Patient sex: M
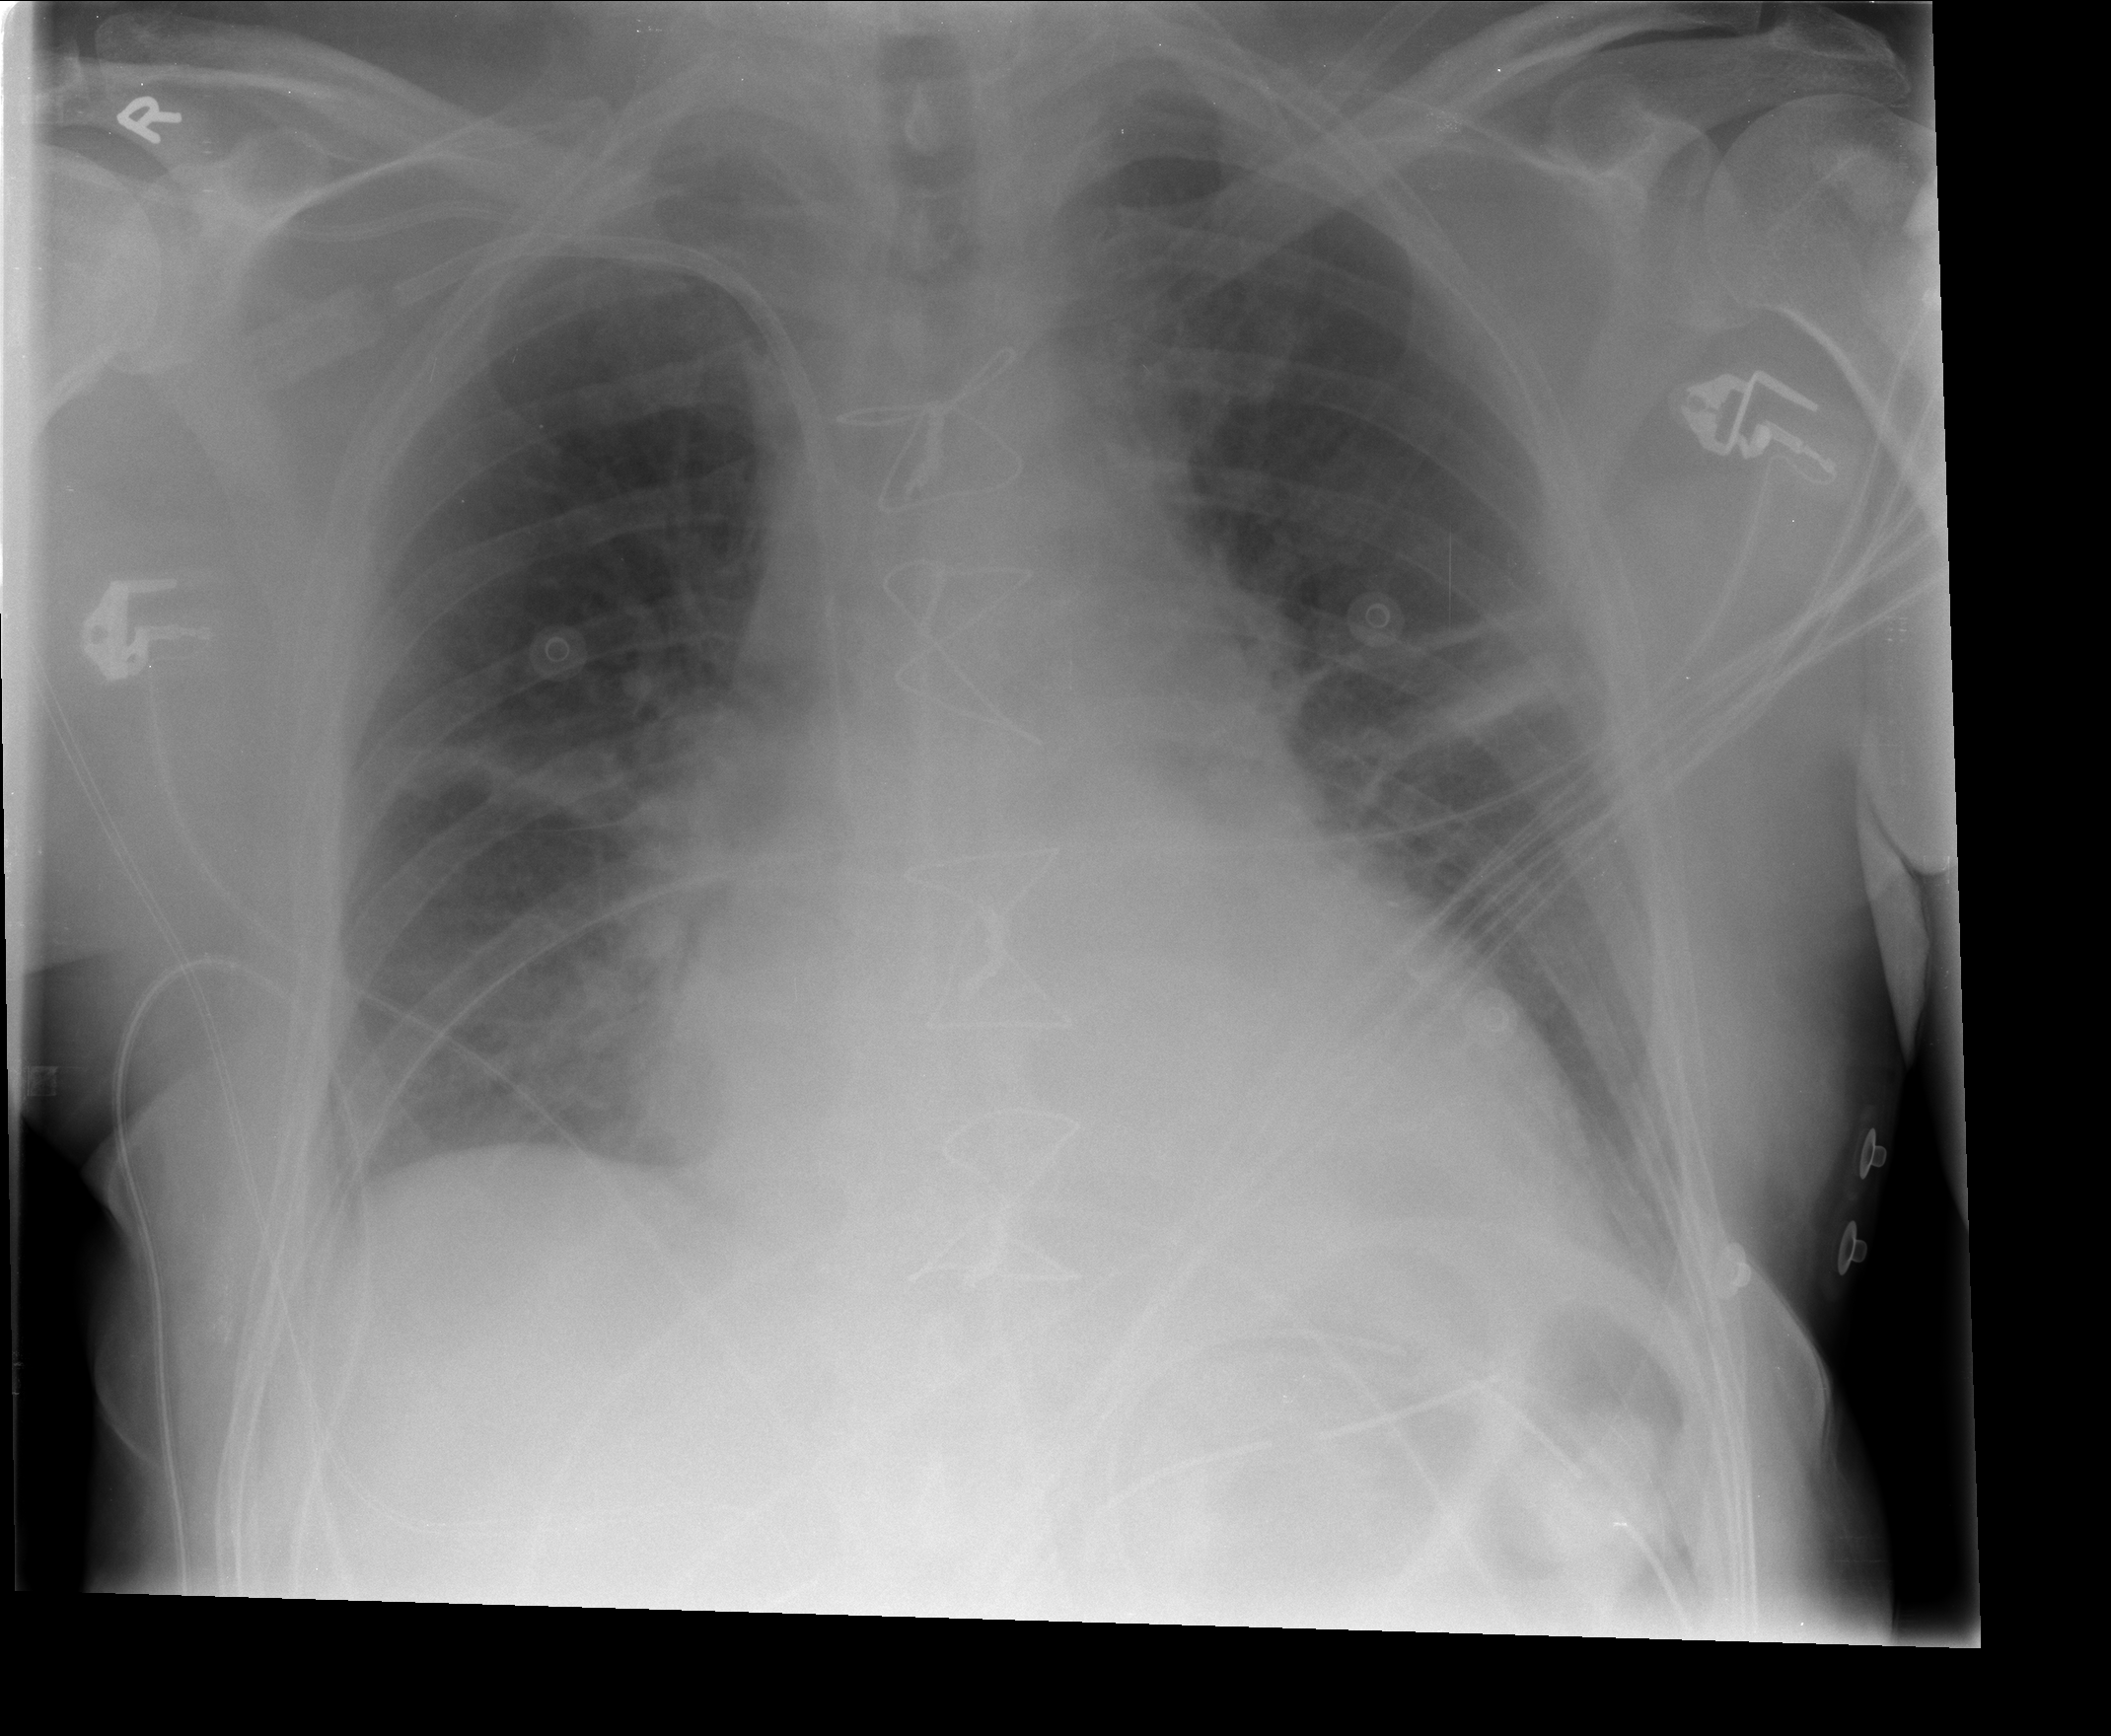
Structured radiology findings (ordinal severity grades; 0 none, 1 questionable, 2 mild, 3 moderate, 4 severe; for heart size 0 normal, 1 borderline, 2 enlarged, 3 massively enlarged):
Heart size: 2
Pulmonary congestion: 0
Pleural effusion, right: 0
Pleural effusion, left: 0
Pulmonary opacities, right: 1
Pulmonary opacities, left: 0
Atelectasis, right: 2
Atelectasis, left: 2